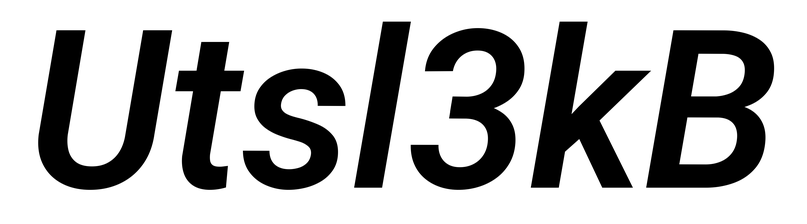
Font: Roboto-Italic_SemiBold_Italic